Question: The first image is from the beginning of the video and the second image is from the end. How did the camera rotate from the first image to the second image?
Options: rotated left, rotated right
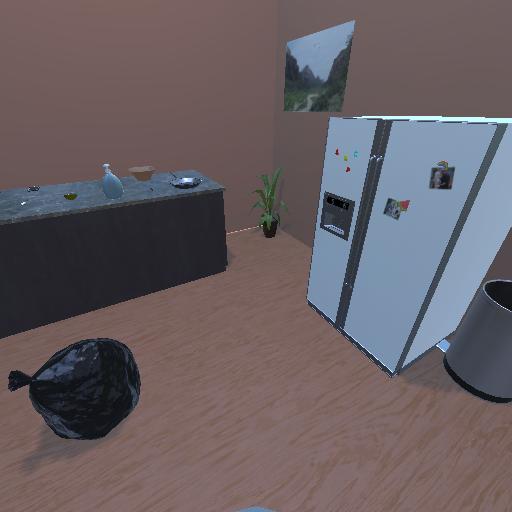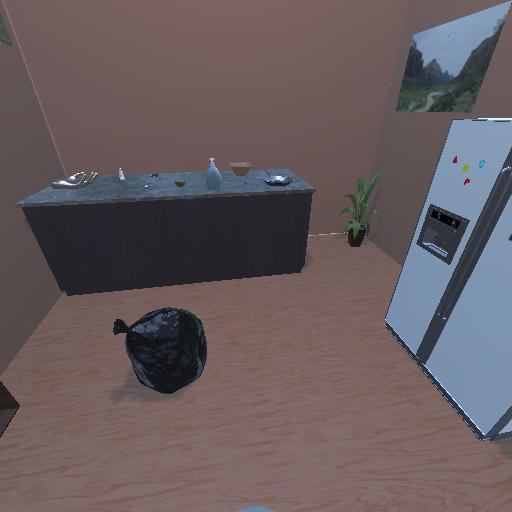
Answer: rotated left